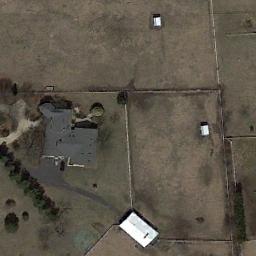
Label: sparse_residential